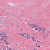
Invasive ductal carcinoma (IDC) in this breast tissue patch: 1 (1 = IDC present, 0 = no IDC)